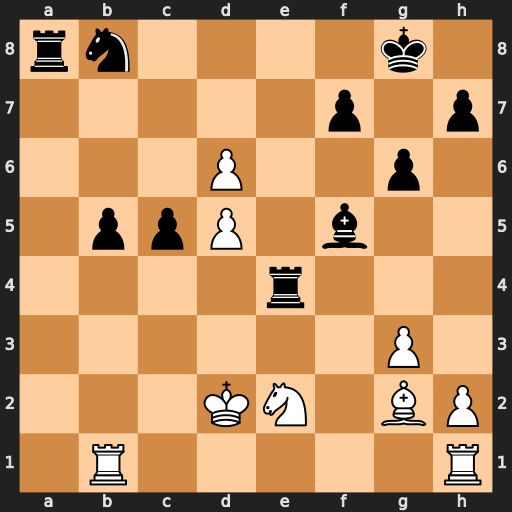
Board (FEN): rn4k1/5p1p/3P2p1/1ppP1b2/4r3/6P1/3KN1BP/1R5R
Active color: w
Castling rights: -
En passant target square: -
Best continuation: Bxe4 Bxe4 Ra1